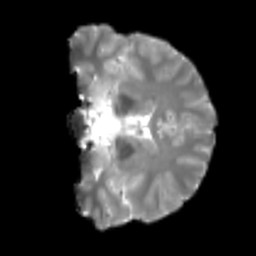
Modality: T2w
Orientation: coronal
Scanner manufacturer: siemens
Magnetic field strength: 3 T
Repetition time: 4 s
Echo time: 0.0594 s